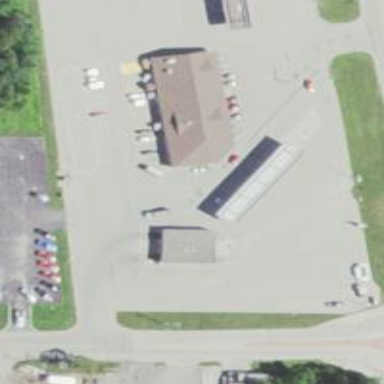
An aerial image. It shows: Convenience shop.